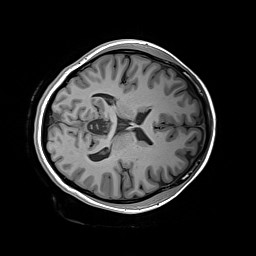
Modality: T1w
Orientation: axial
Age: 18
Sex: female
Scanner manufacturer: siemens
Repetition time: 2.2 s
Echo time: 0.00244 s